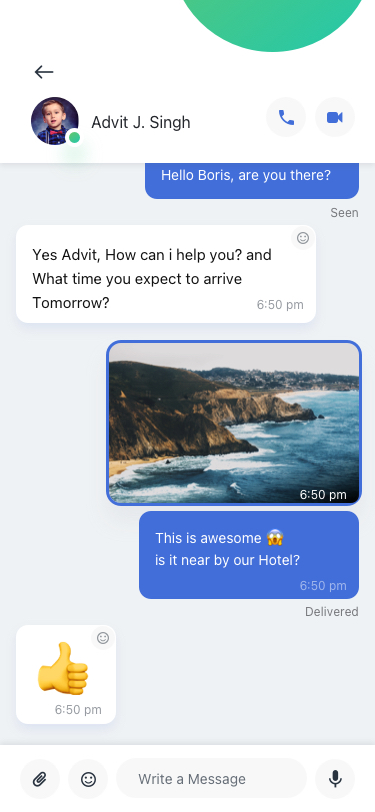
Text in this UI design:
6:50 pm
👍
6:50 pm
Yes Advit, How can i help you? and What time you expect to arrive Tomorrow?
Seen
Hello Boris, are you there?
6:50 pm
Delivered
6:50 pm
This is awesome 😱
is it near by our Hotel?
Advit J. Singh
Write a Message